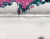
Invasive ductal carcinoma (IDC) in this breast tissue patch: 0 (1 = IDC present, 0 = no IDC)